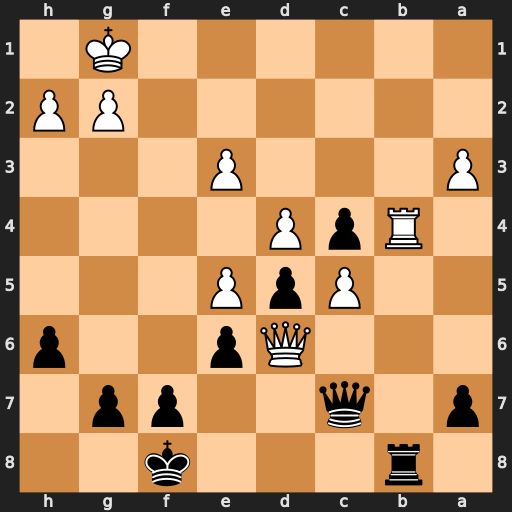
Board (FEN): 1r3k2/p1q2pp1/3Qp2p/2PpP3/1RpP4/P3P3/6PP/6K1
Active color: b
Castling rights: -
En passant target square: -
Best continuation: Qxd6 exd6 Rxb4 axb4 c3 Kf2 c2